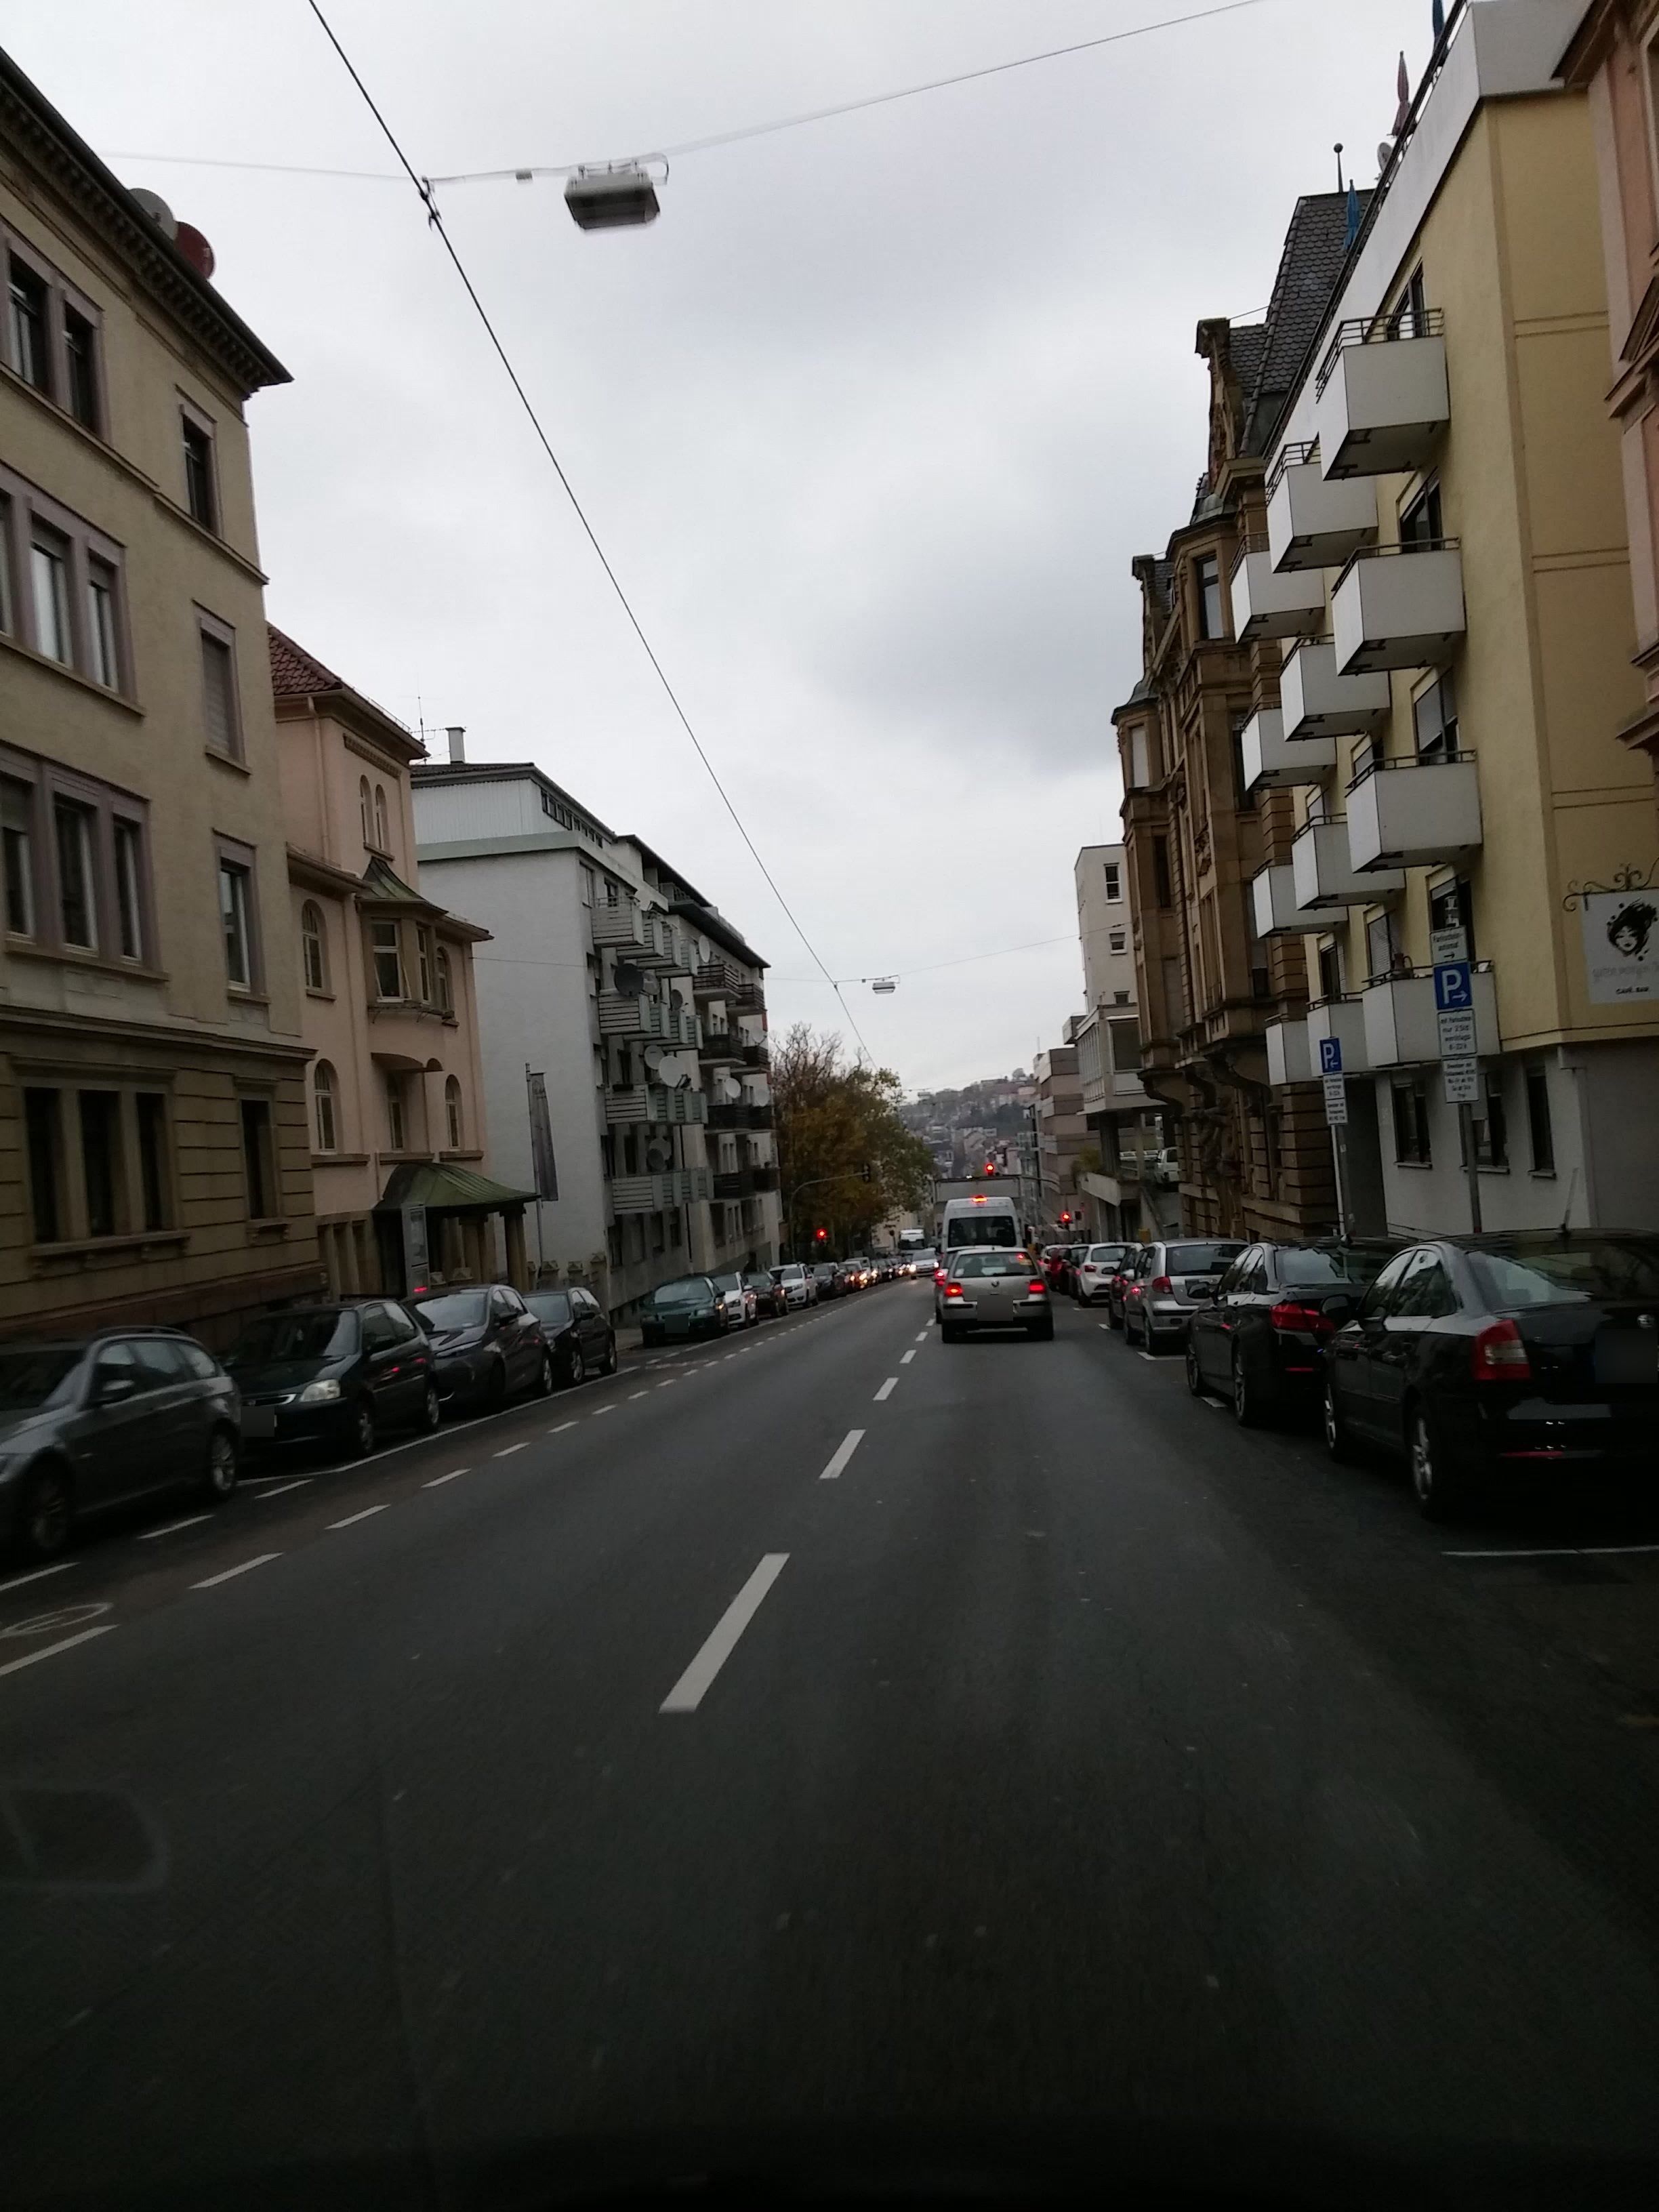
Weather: snowy
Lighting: day
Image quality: good
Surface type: driving surface
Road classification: tertiary
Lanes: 2
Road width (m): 11
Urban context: urban centre
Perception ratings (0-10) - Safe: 7.82, Lively: 8.3, Beautiful: 6.48, Boring: 1.88, Depressing: 5.83, Wealthy: 3.56